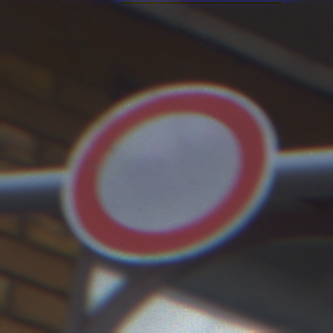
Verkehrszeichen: VerbotFahrzeugeAllerArt
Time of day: MorningAfternoon
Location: Outdoor (Urban)
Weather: Overcast
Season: NotSpecified
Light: Natural